Field crop: tomato
Growth stage: 1
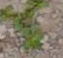
Species: portulaca